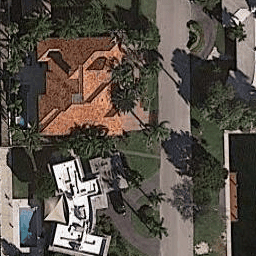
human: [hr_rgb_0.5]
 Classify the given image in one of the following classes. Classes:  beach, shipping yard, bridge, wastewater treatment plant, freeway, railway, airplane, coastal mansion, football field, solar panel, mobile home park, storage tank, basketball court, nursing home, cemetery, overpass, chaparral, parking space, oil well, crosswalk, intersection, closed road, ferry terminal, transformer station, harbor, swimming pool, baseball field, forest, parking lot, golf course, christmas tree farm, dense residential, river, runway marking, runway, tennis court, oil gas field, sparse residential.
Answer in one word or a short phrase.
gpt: coastal mansion